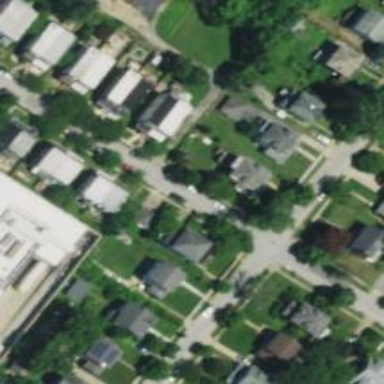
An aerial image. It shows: Alley with asphalt surface designated as service road.